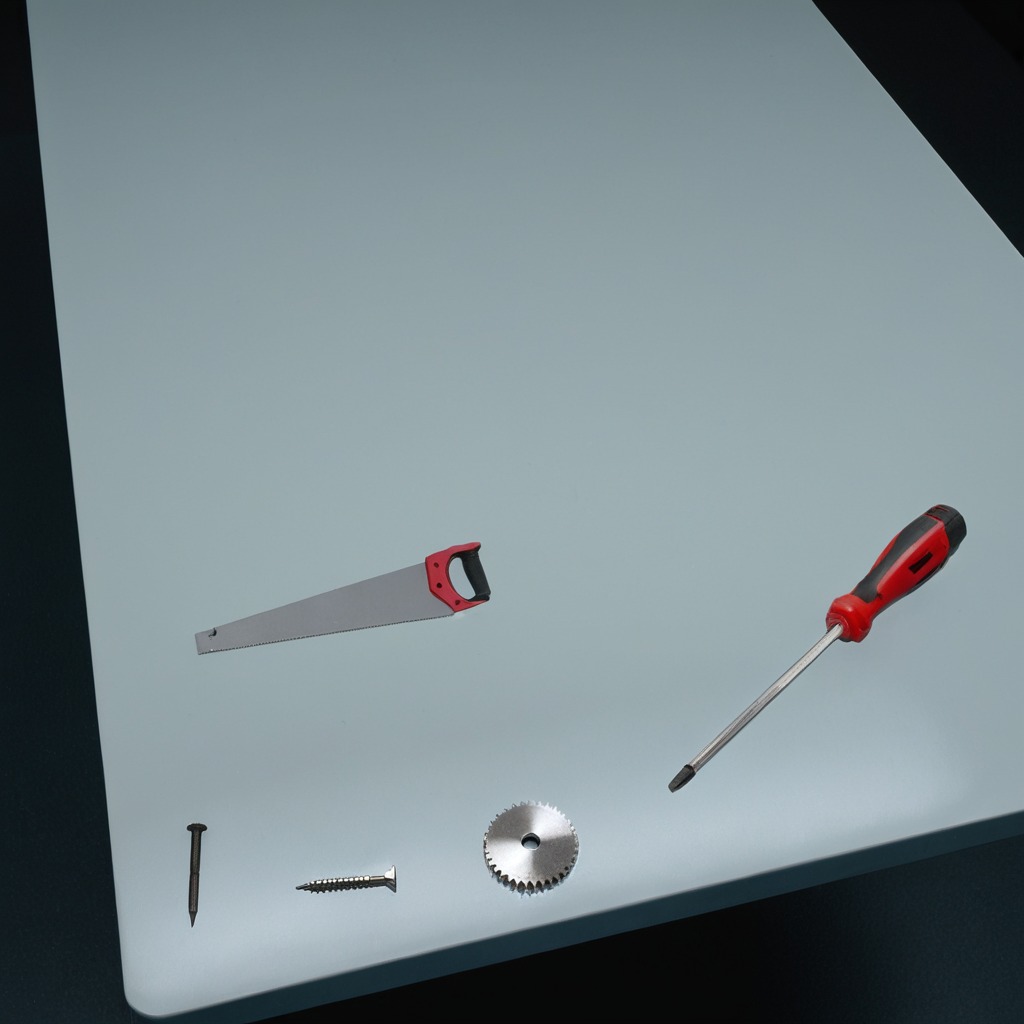
A gear with teeth, a machine screw, an iron nail, a metal saw, and a screwdriver are lying on a clean empty table in a railway signal maintenance room.